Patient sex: M
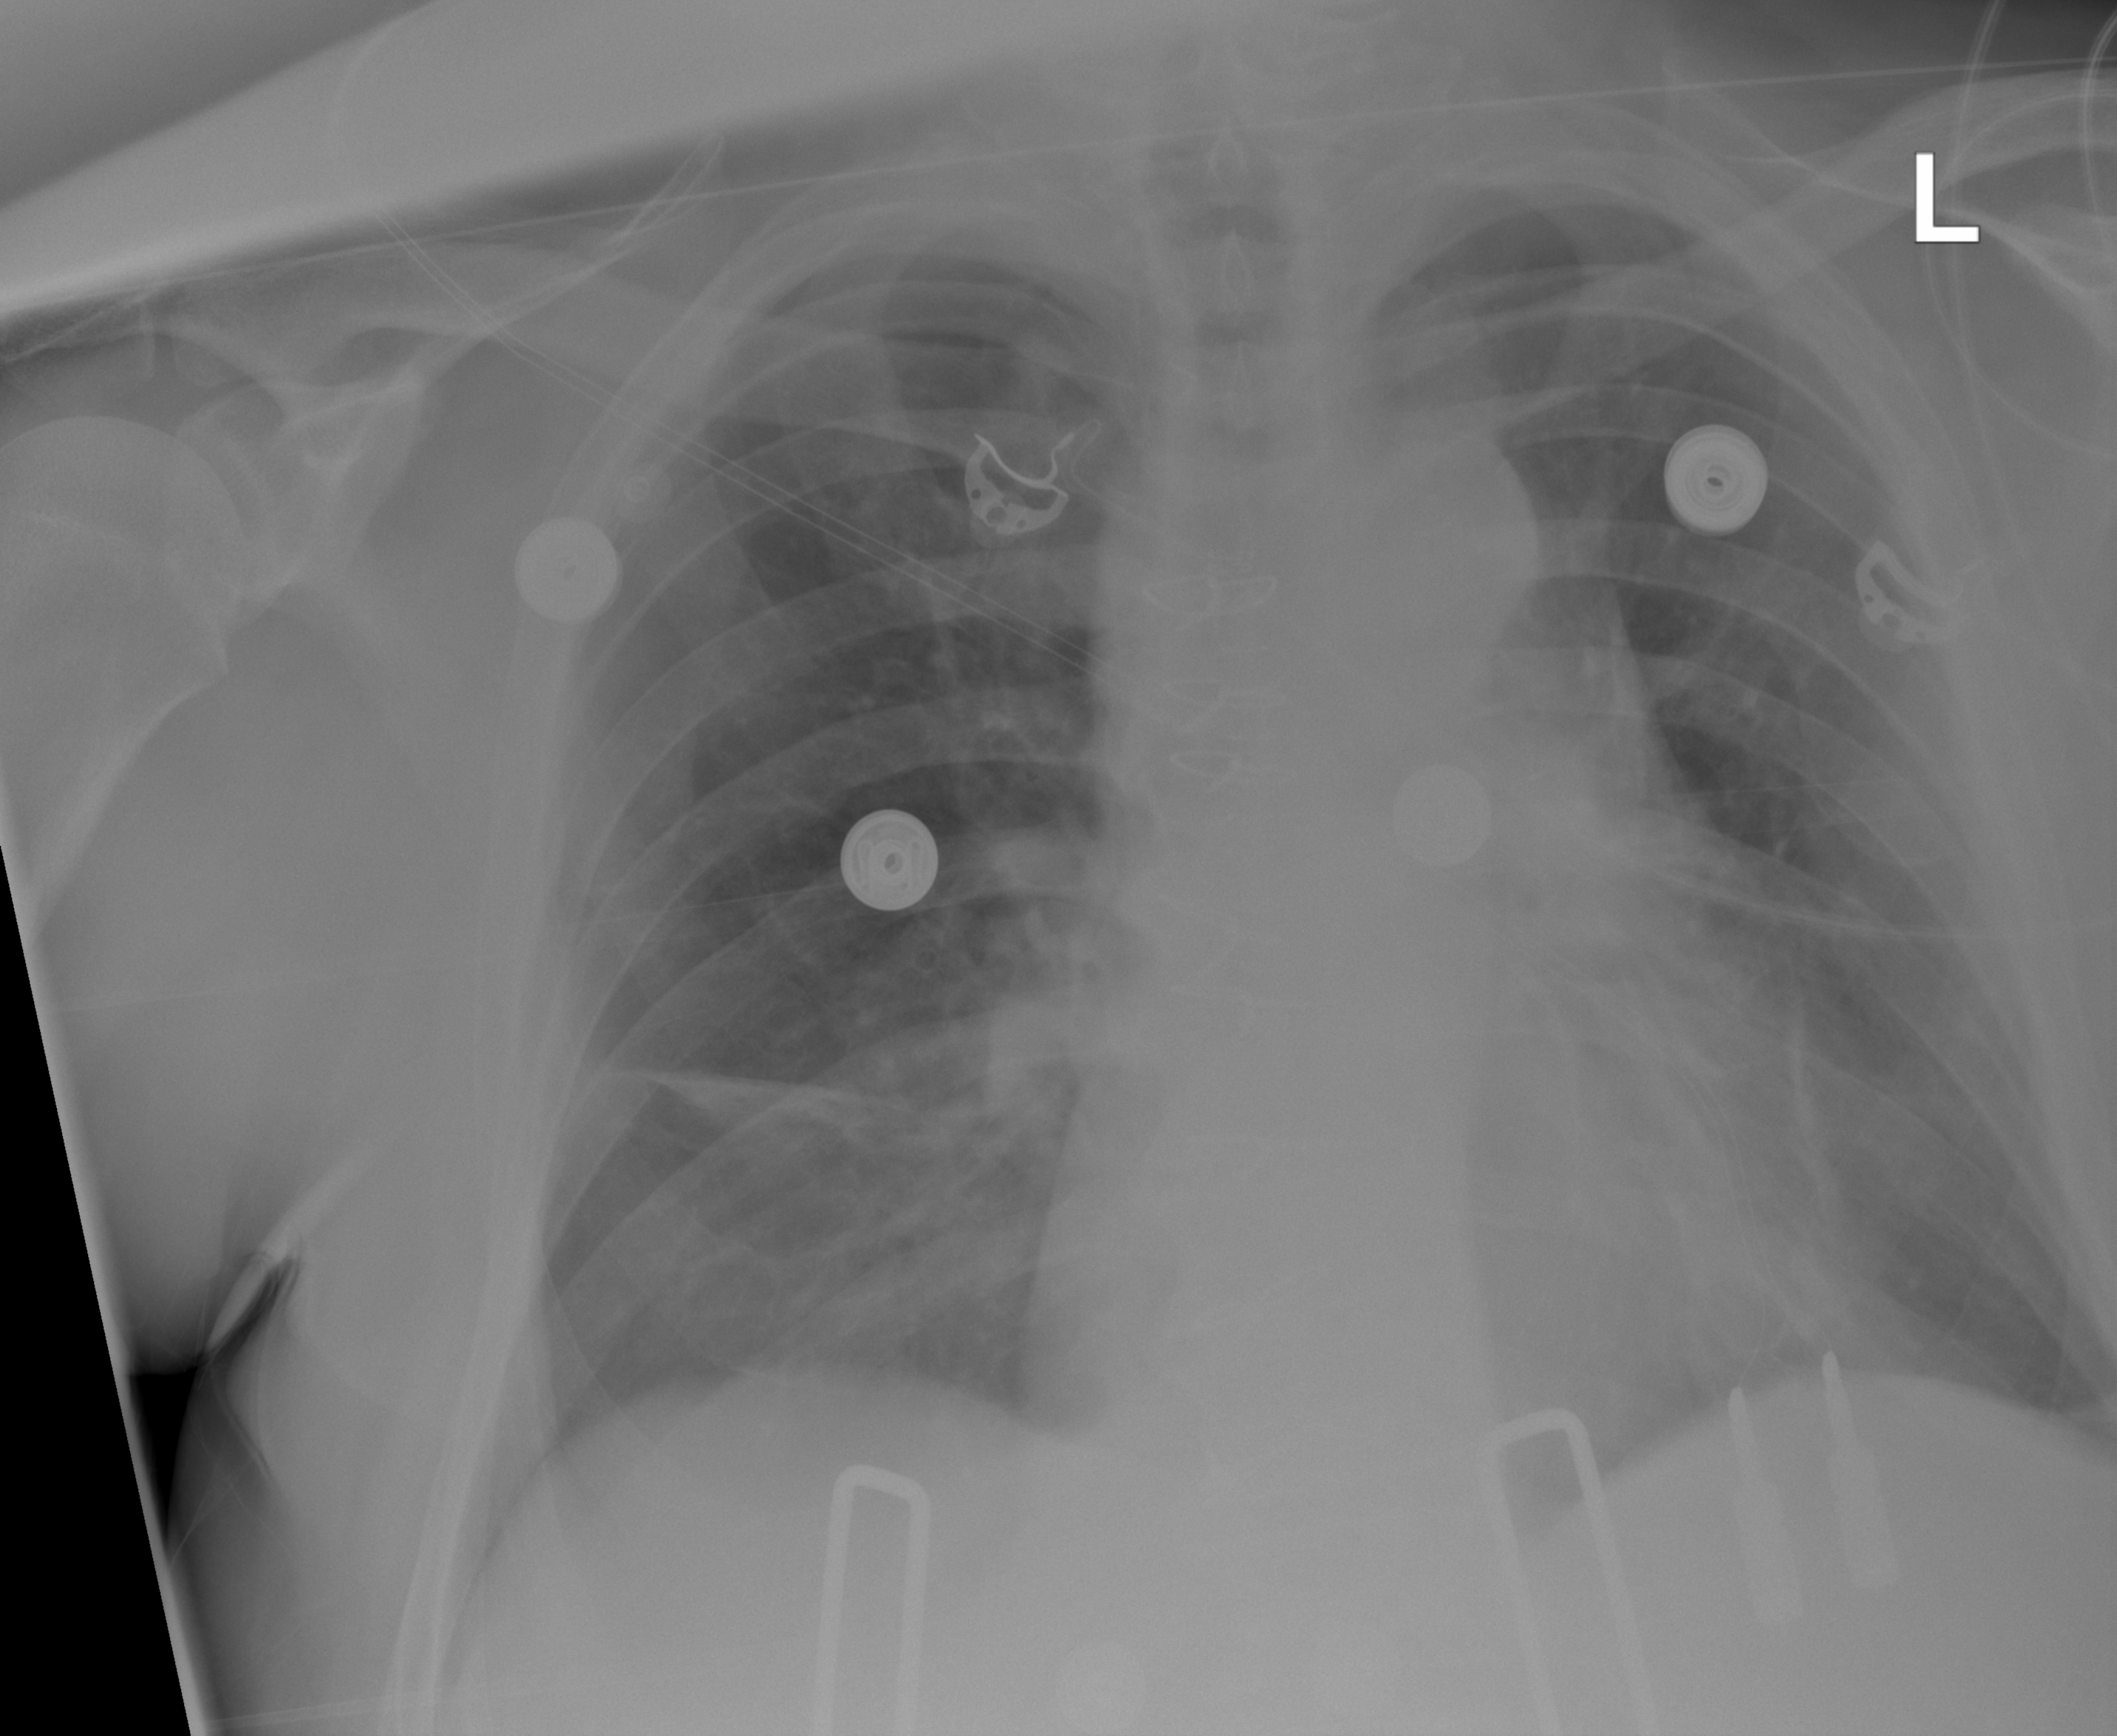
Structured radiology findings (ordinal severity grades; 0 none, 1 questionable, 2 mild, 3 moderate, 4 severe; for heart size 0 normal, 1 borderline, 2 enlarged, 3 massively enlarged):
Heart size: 2
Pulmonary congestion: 2
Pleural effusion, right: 2
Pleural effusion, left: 2
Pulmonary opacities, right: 0
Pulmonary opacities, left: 0
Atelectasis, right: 2
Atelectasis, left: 2